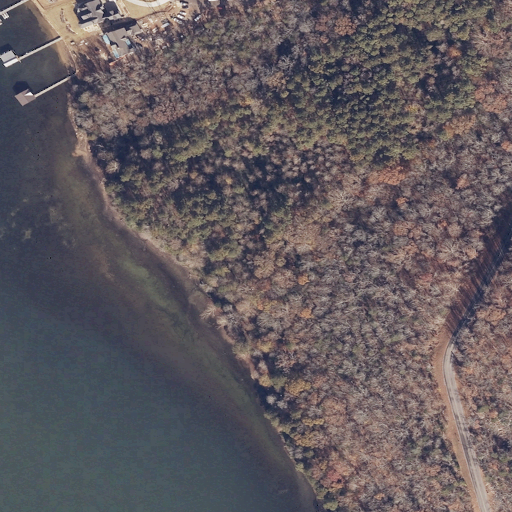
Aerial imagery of valley in Alabama named Tidwell Hollow containing deciduous forest, open water, evergreen forest, mixed forest, pasture, barren land, and shrub